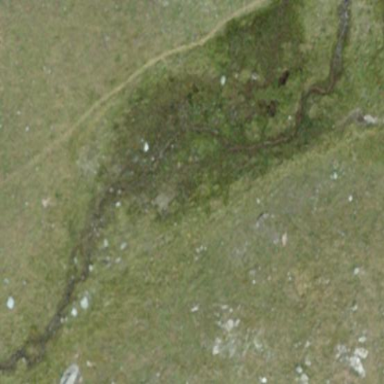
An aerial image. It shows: Bog wetland area.